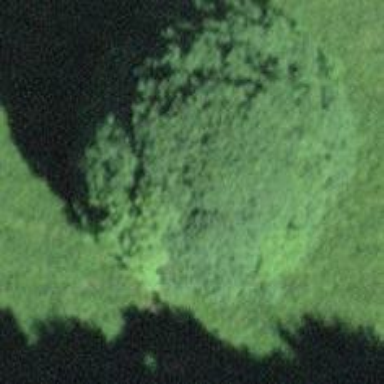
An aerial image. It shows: Beautiful tree in nature.